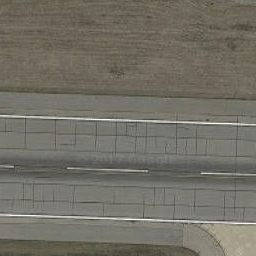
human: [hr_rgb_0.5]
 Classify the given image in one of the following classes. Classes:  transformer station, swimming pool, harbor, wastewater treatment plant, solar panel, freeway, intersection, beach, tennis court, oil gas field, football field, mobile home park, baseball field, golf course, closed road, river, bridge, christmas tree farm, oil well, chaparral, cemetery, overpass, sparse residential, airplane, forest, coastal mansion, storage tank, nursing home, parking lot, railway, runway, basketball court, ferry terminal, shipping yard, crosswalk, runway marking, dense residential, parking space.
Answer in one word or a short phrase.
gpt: runway